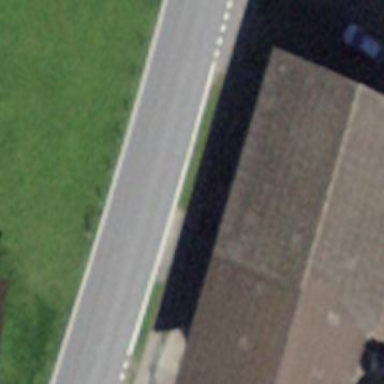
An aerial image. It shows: Rural barn.